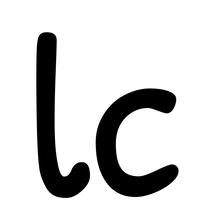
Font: PatrickHand-Regular